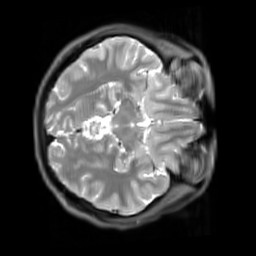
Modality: PDw
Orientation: axial
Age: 20
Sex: female
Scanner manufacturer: siemens
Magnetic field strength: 3 T
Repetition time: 11.88 s
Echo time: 0.014 s